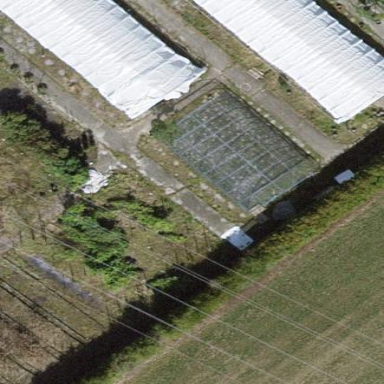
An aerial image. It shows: Greenhouse used for horticulture.